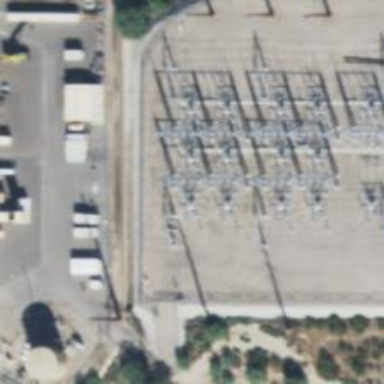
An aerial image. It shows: Switch used for power control.